Question: I am currently a summer research student helping out with computational biology research, and my role is to make a GUI that visualizes data. At the moment, I am using wxPython and matplotlib. I have two panels set up within a notebook - the first panel is the options and the second panel is where the visualization will be. However, in addition I would like the second panel to contain four subpanels within it--so it has a graph in each subpanel. Though, when I try to add subpanels to my secondpanel, they don't seem to show up. Any advice or suggestions would be appreciated.
Thank you!
Here is what my goal is - at the moment the Visualization panel is blank:

<URL>
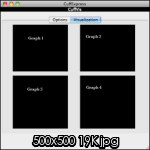
Answer: First of all, I don't see any point in creating a panel on top of the tab's panel. That's redundant. You can just use the tab's panel as the top panel and eliminate selfPanel. Then you can just create 4 other panels with a parent of "self" (i.e. the tab itself).
You'll need 3 BoxSizers or 1 GridSizer. I personally like the flexibility of using the BoxSizers, but that's up to you. Put the panels in the sizers and set them to EXPAND and give them a proportion of 1. Something like:
myBoxSizer.Add(panelOne, 1, wx.EXPAND|wx.ALL, 10)
That should work.